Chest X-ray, PA view. Patient: 23 years old, sex F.
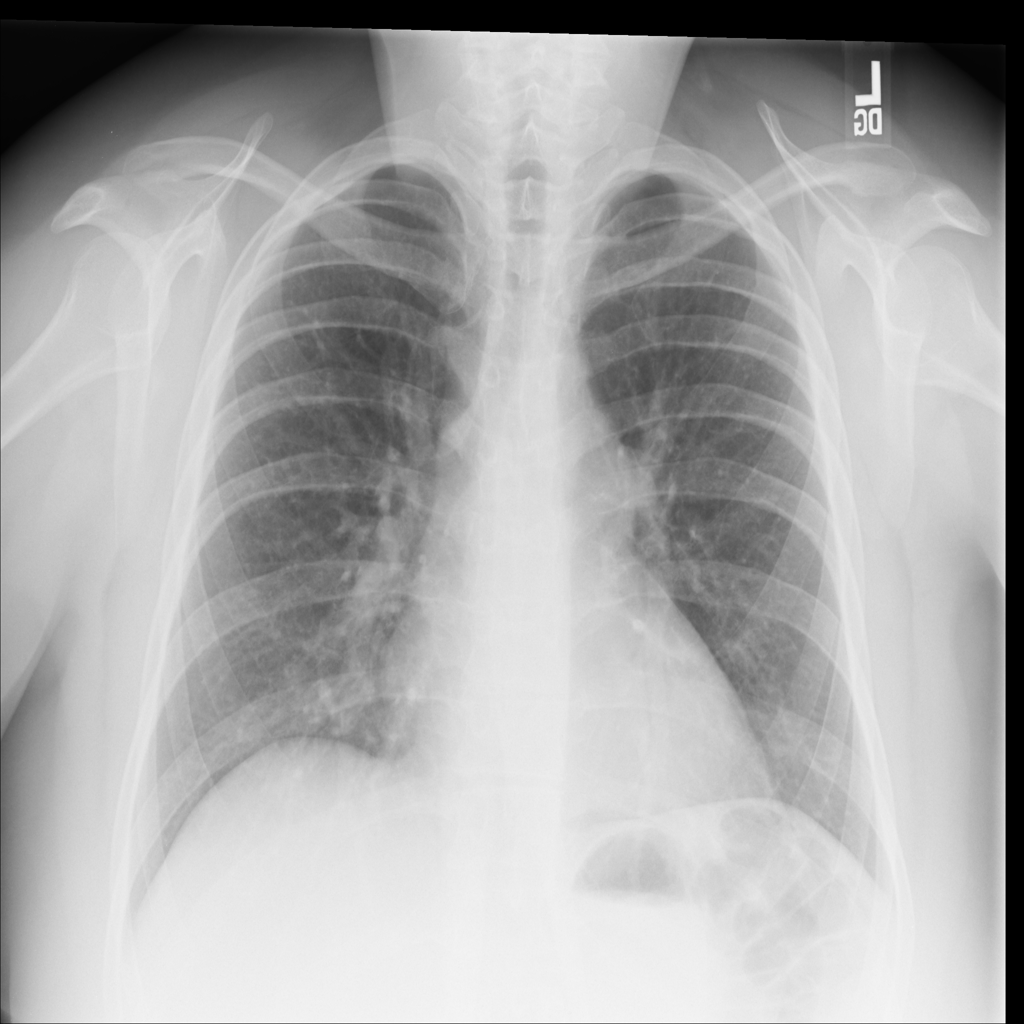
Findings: No Finding